Question: I'm trying to move my self.view up, when the keyboard appears.
I used the normal:
'''
NSNotificationCenter.defaultCenter().addObserver(self, selector: Selector("keyboardWillShow:"), name:UIKeyboardWillShowNotification, object: nil)
NSNotificationCenter.defaultCenter().addObserver(self, selector: Selector("keyboardWillHide:"), name:UIKeyboardWillHideNotification, object: nil)
'''
in my 'viewDidLoad()', like I usually do. With these 2 functions.
'''
func keyboardWillShow(sender: NSNotification) {
self.view.frame.origin.y -= 160
}
func keyboardWillHide(sender: NSNotification) {
self.view.frame.origin.y += 160
}
'''
However this particular view. has different keyboard types for it's 'UITextFields'.
Specifically, these textfields are:
'''
firstName - normal keyboard
lastName - normal keyboard
email - email keyboard
password - secureTextEntry
'''
My usual functions seems to work fine for all of them except the password. Unfortunately, when I click "next/return" on my email 'UITextField'. It moves my view up another 160 points.
it obviously thinks I'm adding another keyboard, without removing one.
My first thought was to simply, change the value when that specific 'UITextField' is called. But the view acts as it's supposed to when I just click the password 'UITextField'.
It only messes up when I'm currently in one of the other views, then clicking next, or tapping the password 'UITextFIeld', so I can't just specify how much the view moves, in 'textFieldShouldReturn' either.
How do I move the view up properly, taking the secureTextEntry problem into account?
As suggested by Joko Sarmiento I tried this as well:
'''
var originalFrame: CGRect!
override func viewDidLoad() {
originalFrame = self.view.frame
}
func textFieldShouldReturn(textField: UITextField) -> Bool {
self.view.frame = originalFrame
return false
}
'''
I also added 'self.view.frame = originalFrame' to my touchesBegan event, since as mentioned before, it's not only on return.
But the above attempt didn't work, here's a screenshot of the password field after having clicked next from the email field. And it stays that way after dismissing the textfield as well.

I also tried moving it up with 'self.view.frame = originalframe.origin.y+160' instead. But still causes a problem with the password field.
The reason it messes up is due to my errorView, which changes height. Making it so the 'originalFrame' is now incorrect.
Any help would be greatly appreciated!
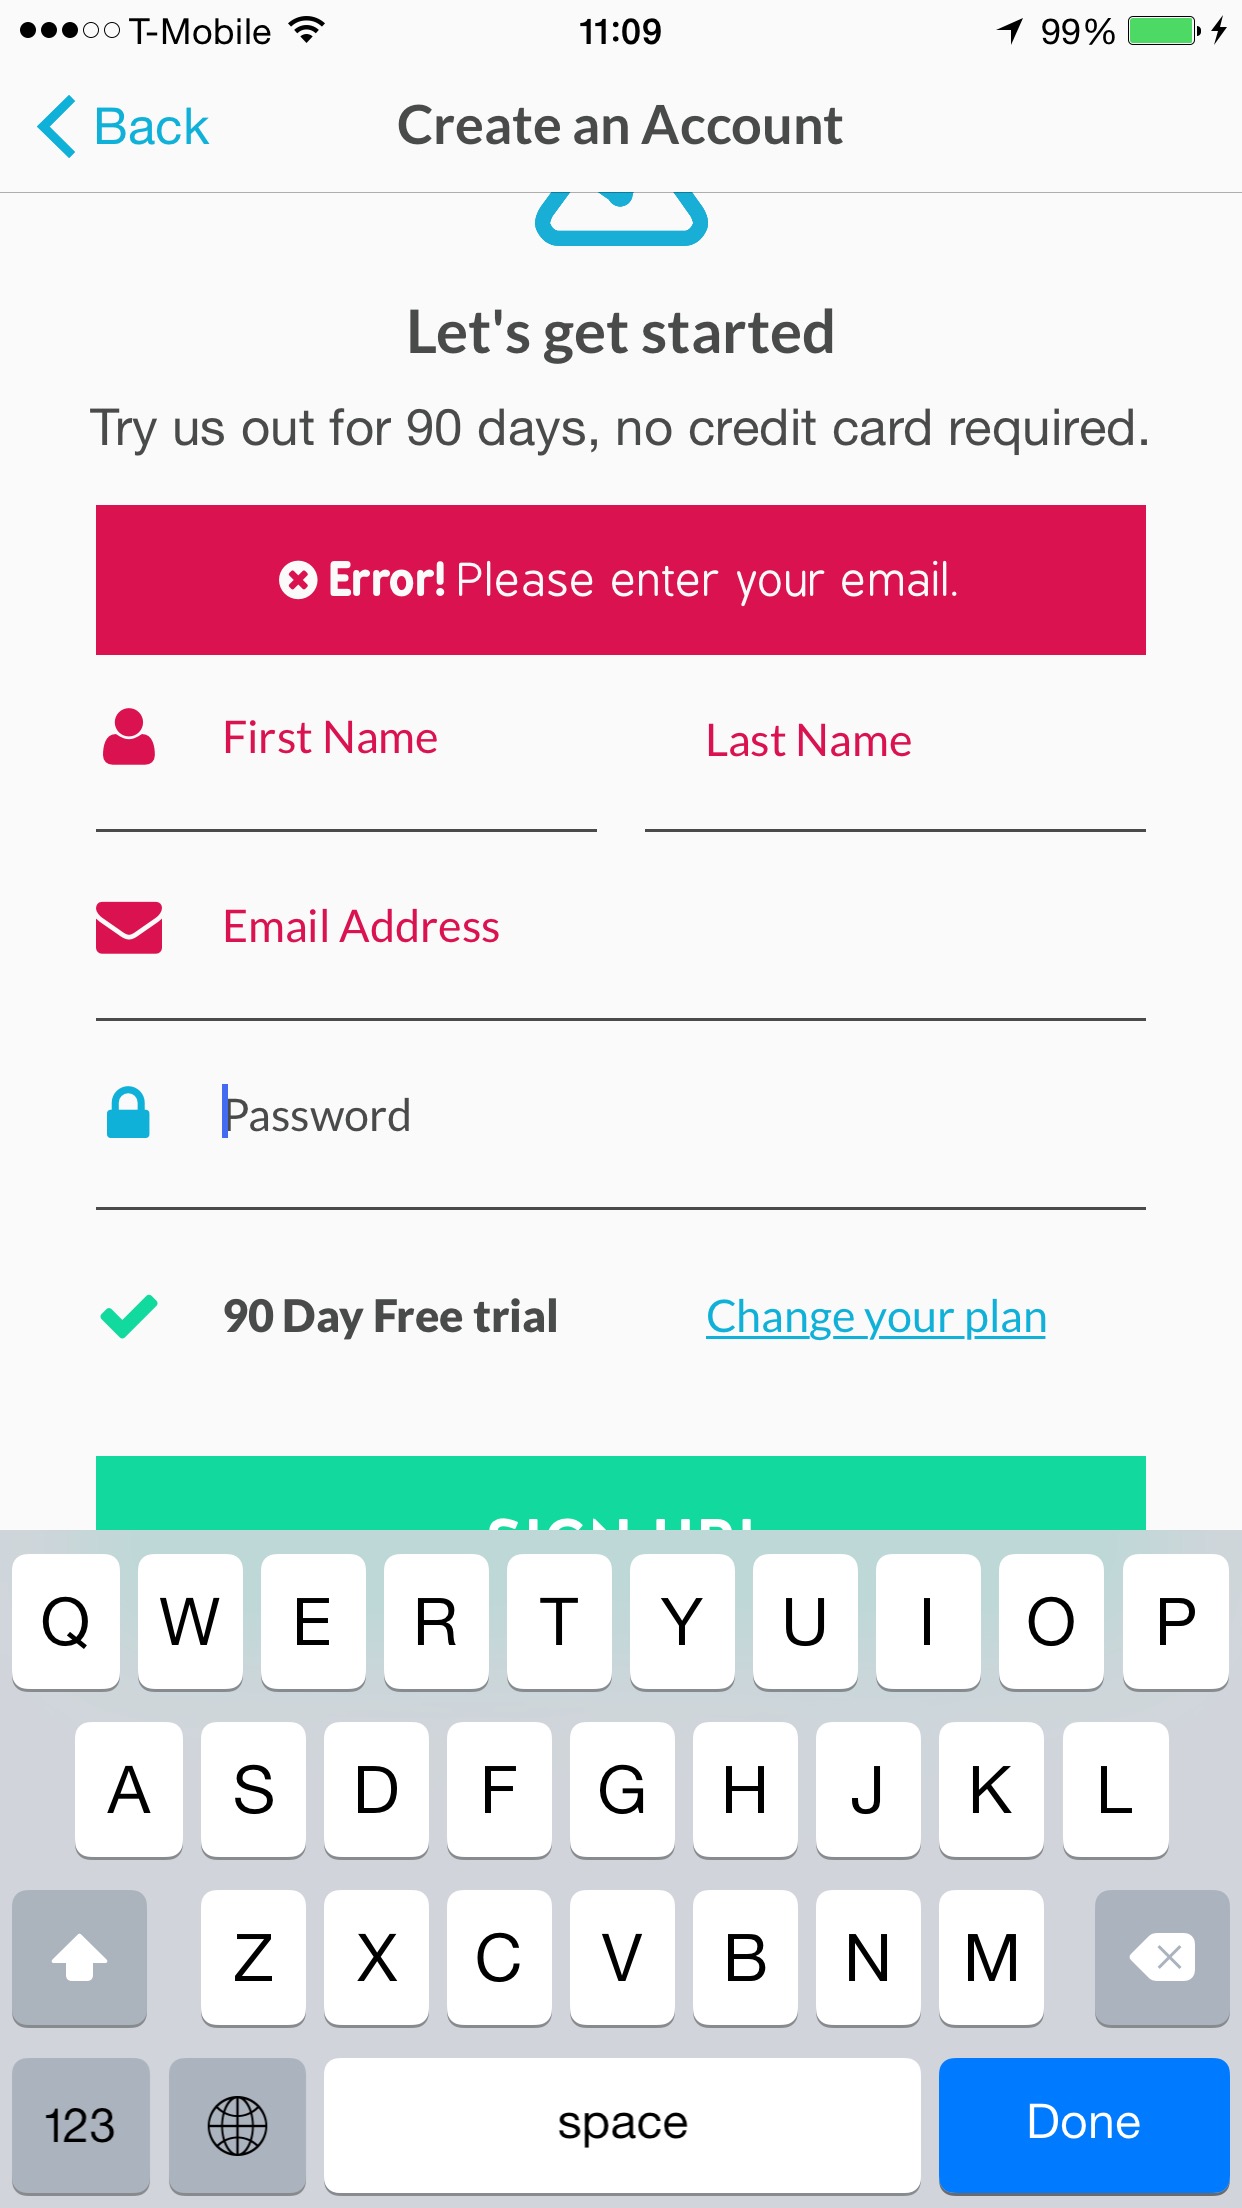
Answer: I experienced this a while back. It seems your 'keyboardWillHide:' method isn't being called when the password field is made first responder.
You could reset your view's origin to its original value in 'textFieldShouldReturn:', not by adding '160px', but having an 'originalValue' variable that you set in 'viewDidLoad'.
You can do something like:
'''
var originalFrame: CGRect!
override func viewDidLoad() {
originalFrame = self.view.frame
}
func textFieldShouldReturn(textField: UITextField) -> Bool {
self.view.frame = originalFrame
return false
}
'''
I just noticed that the above code will only work if you tap the return button. You should reset the view's frame whenever a text field resigns the first responder.
---
This problem should be easily solved if you used a 'UIScrollView' in your content view. Embed your form elements in 'UIScrollView' and whenever the app fires 'keyboardWillShow:' or 'keyboardWillHide:', you adjust the 'contentInset' property of the 'UIScrollView' based on keyboard height (which you can get from the notification's 'userInfo').
Anyway, since you solved the problem without having to use a 'UIScrollView', here's an explanation on why your approach didn't work and how you might have gotten it to work:
1. First, You were trying to subtract/add a fixed height of 160px to the content view. You have to understand that the keyboard height differs on different devices. A good approach is to use the keyboard height that you get from NSNotification userInfo. This is easily retrieved via notification.userInfo in your keyboardWillShow: or keyboardWillHide:.
2. You were not resetting self.view to its original frame. This can cause the frame's Y origin to be modified multiple times without being reset, causing the subtracted pixels to double, etc. Since you're using self.view.frame.origin.y -= 160, if the UIKeyboardWillShowNotification notification didn't fire when you switch to your password field, the frame's origin will not reset, and subtract an additional 160px.
3. UIKeyboardWillHideNotification may not have been firing all this time, whenever you switch your password text field. I still need to confirm this but it could be the reason why your keyboardWillHide: function isn't being called, thus subtracting an additional 160px instead of adding 160px then subtracting 160px.